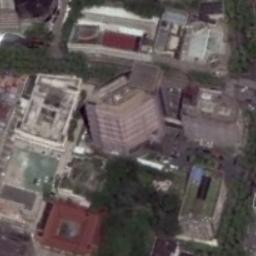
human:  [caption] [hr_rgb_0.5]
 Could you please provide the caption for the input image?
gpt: A commercial area with lots of buildings of different heights and colors is surrounded by some trees .

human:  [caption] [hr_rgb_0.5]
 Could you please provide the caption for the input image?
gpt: In a business district there are many tall buildings of different shapes and several roads with many cars and many trees .

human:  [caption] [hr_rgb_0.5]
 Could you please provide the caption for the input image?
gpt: The commercial area is consist of many buildings next to the trees .

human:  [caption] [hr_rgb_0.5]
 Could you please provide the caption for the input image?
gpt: There are many paths .

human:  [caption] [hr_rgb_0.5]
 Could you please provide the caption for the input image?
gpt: A red building beside some green trees on a commercial area .